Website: home-depot
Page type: account-dashboard
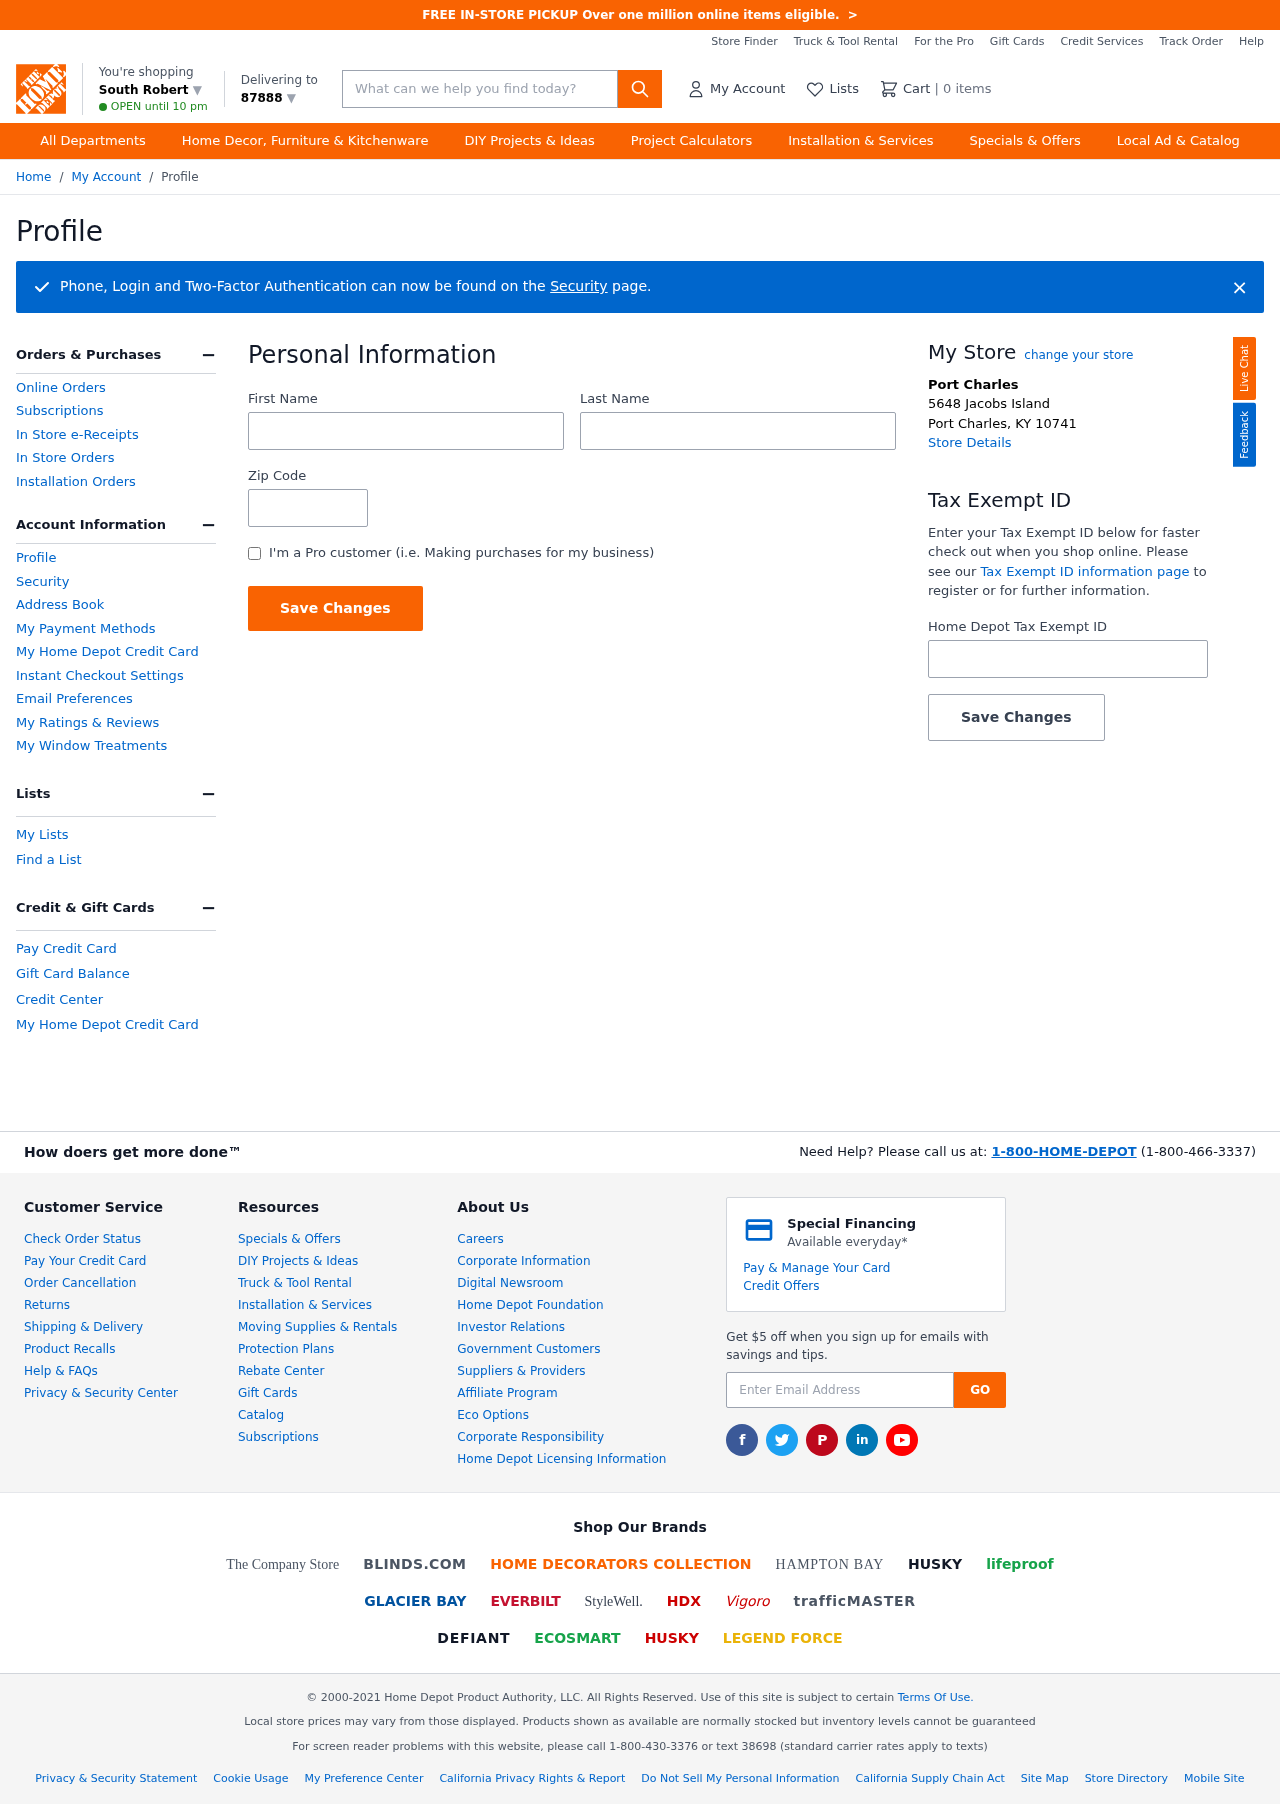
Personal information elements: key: PII_CITY
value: South Robert ▼
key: PII_FIRSTNAME
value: Joshua
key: PII_LASTNAME
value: Robinson
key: PII_LOCATION1_CITY
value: Port Charles
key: PII_LOCATION1_CITY_STATE_ZIP
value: Port Charles, KY 10741
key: PII_LOCATION1_STREET
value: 5648 Jacobs Island
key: PII_POSTCODE
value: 87888 ▼
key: PII_POSTCODE
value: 87888
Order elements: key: ORDER_NUM_ITEMS
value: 0
Search elements: key: HEADER_SEARCH
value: What can we help you find today?